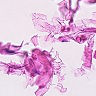
Metastatic tissue present: no